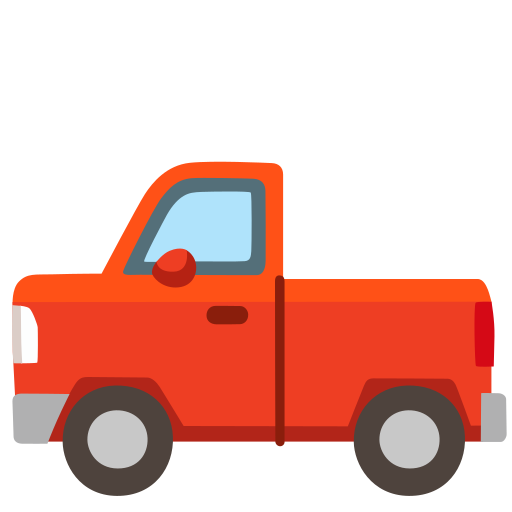
Emoji: 🛻